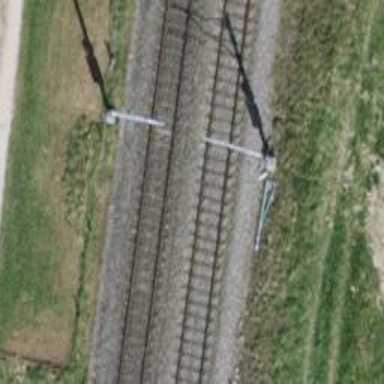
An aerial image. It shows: Railway signal.